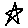
Label: star